Interaction volume radius: 5 \u00c5
Interaction volume height: 20 \u00c5
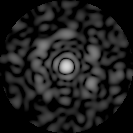
Disorder parameter: 0.7836